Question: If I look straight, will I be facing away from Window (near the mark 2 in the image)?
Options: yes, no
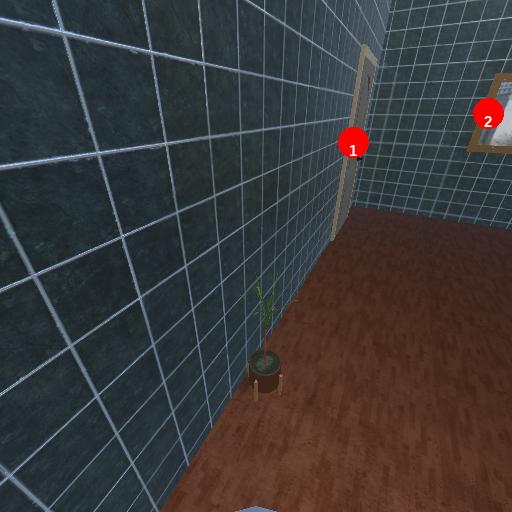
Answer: yes